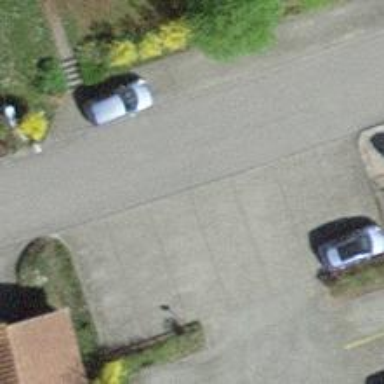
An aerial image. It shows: Residential road with asphalt surface and parallel parking lane on the left.